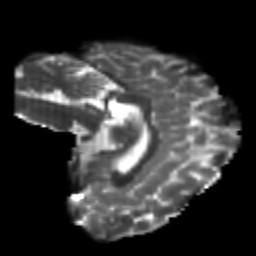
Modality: T2w
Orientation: sagittal
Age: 19
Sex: female
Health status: healthy
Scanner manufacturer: philips
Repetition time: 7.476 s
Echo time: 0.08753 s